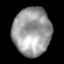
Tissue: lung
Cell type: Epithelial cells
Senescence score: 0.2253
Nuclear area (px): 1778
Mean DAPI intensity: 156.661